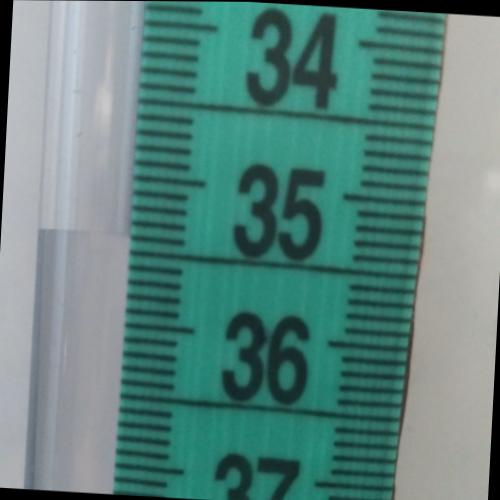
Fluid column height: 35.4 cm